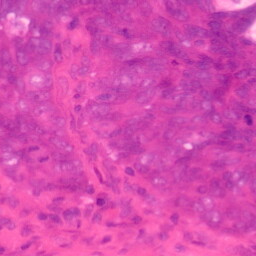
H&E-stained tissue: Colon